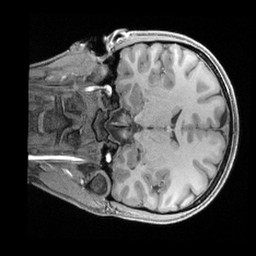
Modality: T1w
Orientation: coronal
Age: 26
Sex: female
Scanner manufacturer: siemens
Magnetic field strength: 3 T
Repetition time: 2.4 s
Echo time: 0.00241 s